Question: I am facing an issue in OpenCV. At the time of displaying any image I'm receiving multiple images ones more delayed than the others. I have the suspect that it is because of the camera channels.

when I run the command 'v4l2-ctl --list-formats' I get:
'''
ioctl: VIDIOC_ENUM_FMT
Type: Video Capture
[0]: 'YUYV' (YUYV 4:2:2)
[1]: 'MJPG' (Motion-JPEG, compressed)
'''
and for 'v4l2-ctl --list-formats-ext' I get:
'''
ioctl: VIDIOC_ENUM_FMT
Type: Video Capture
[0]: 'YUYV' (YUYV 4:2:2)
Size: Discrete 640x480
Interval: Discrete 0.033s (30.000 fps)
Interval: Discrete 0.067s (15.000 fps)
Size: Discrete 160x120
Interval: Discrete 0.033s (30.000 fps)
Interval: Discrete 0.067s (15.000 fps)
Size: Discrete 176x144
Interval: Discrete 0.033s (30.000 fps)
Interval: Discrete 0.067s (15.000 fps)
Size: Discrete 320x240
Interval: Discrete 0.033s (30.000 fps)
Interval: Discrete 0.067s (15.000 fps)
Size: Discrete 1280x720
Interval: Discrete 0.100s (10.000 fps)
Interval: Discrete 0.200s (5.000 fps)
Size: Discrete 1280x800
Interval: Discrete 0.100s (10.000 fps)
Interval: Discrete 0.200s (5.000 fps)
Size: Discrete 1280x1024
Interval: Discrete 0.200s (5.000 fps)
Size: Discrete 1920x1080
Interval: Discrete 0.200s (5.000 fps)
[1]: 'MJPG' (Motion-JPEG, compressed)
Size: Discrete 640x480
Interval: Discrete 0.033s (30.000 fps)
Interval: Discrete 0.067s (15.000 fps)
Size: Discrete 160x120
Interval: Discrete 0.033s (30.000 fps)
Interval: Discrete 0.067s (15.000 fps)
Size: Discrete 176x144
Interval: Discrete 0.033s (30.000 fps)
Interval: Discrete 0.067s (15.000 fps)
Size: Discrete 320x240
Interval: Discrete 0.033s (30.000 fps)
Interval: Discrete 0.067s (15.000 fps)
Size: Discrete 1280x720
Interval: Discrete 0.033s (30.000 fps)
Interval: Discrete 0.067s (15.000 fps)
Size: Discrete 1280x800
Interval: Discrete 0.033s (30.000 fps)
Interval: Discrete 0.067s (15.000 fps)
Size: Discrete 1280x1024
Interval: Discrete 0.033s (30.000 fps)
Interval: Discrete 0.067s (15.000 fps)
Size: Discrete 1920x1080
Interval: Discrete 0.033s (30.000 fps)
Interval: Discrete 0.067s (15.000 fps)
'''
Currently the OpenCV code is just a simple one to open my webcam:
'''
import cv2
cap=cv2.VideoCapture(-1)
videoCapture.set(CV_CAP_PROP_CONVERT_RGB, false)
while True:
r,im=cap.read()
cv2.imshow('dd',im[:, :, 0])
k=cv2.waitKey(30) & 0xff
if k==27:
break
cap.release()
cv2.destroyAllWindows()
'''
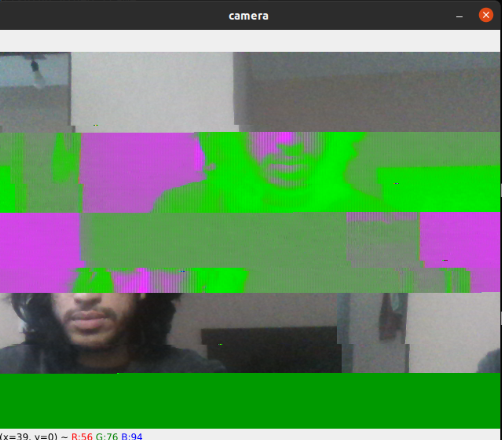
Answer: Solve it after a couple of hours looking on the web. I followed the steps in this forum: <URL>
In a nutshell I did:
'''
> lsmod
> sudo rmmod uvcvideo
> sudo modprobe uvcvideo nodrop=1 timeout=5000 quirks=0x90
'''
and then added to my code:
'''
cap.set(cv2.CAP_PROP_FOURCC,cv2.VideoWriter_fourcc('M','J','P','G'))
'''
so that I ended with this code:
'''
import cv2
# cap = cap = cv2.VideoCapture(f'v4l2src device=/dev/video0 io-mode=2 ! image/jpeg, width=(int)176, height=(int)144 ! nvjpegdec ! video/x-raw, format=I420 ! appsink', cv2.CAP_GSTREAMER)
cap = cv2.VideoCapture(0, cv2.CAP_V4L2)
# cap.set(cv2.CAP_PROP_CONVERT_RGB, 0); # Request raw camera data
cap.set(cv2.CAP_PROP_FOURCC,cv2.VideoWriter_fourcc('M','J','P','G'))
while True:
r,im=cap.read()
cv2.imshow('dd',im)
k=cv2.waitKey(30) & 0xff
if k==27:
break
cap.release()
cv2.destroyAllWindows()
'''
which just displays the camera.
P.S: I guess I'll have to set that piece of code in every single script.